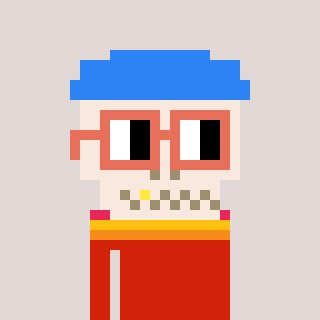
a pixel art character with square orange glasses, a skeleton-hat-shaped head and a red-colored body on a warm background